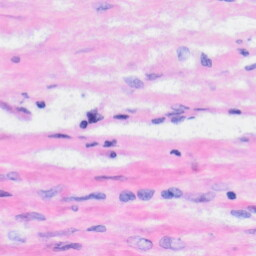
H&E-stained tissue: Liver